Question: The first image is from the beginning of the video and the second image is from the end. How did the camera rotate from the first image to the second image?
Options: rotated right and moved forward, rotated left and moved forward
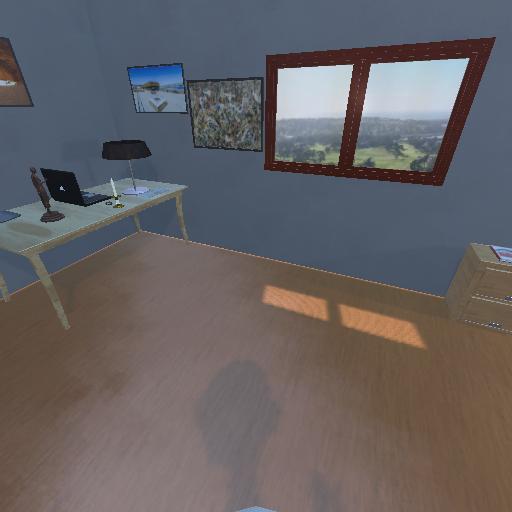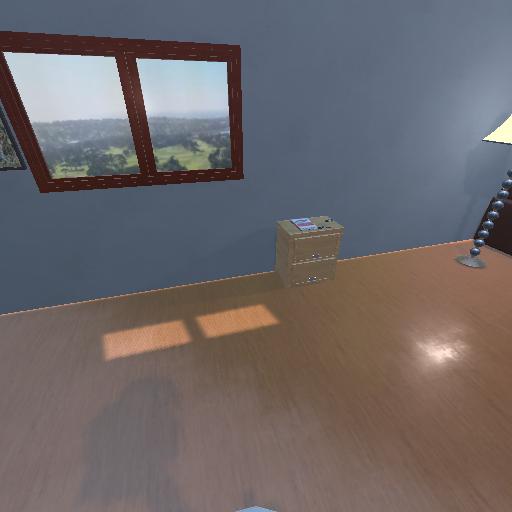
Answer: rotated right and moved forward